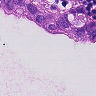
Metastatic tissue present: yes